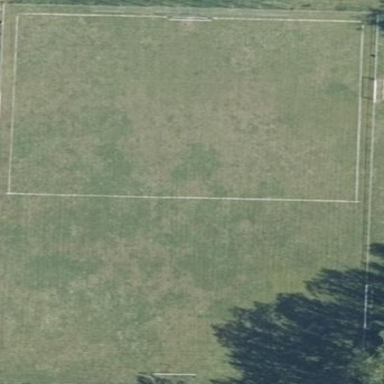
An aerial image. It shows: Grass pitch used for soccer.